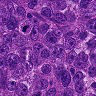
Metastatic tissue present: yes